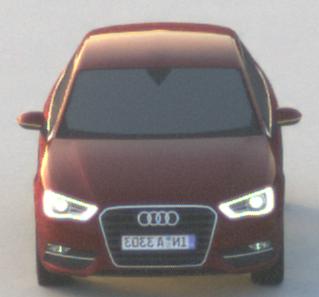
Make: Audi
Model: A3 1.2 TFSI
Detailed model: A3 (8V)
Model produced from: 2013/02
Model produced until: 2014/05
Doors: 3
Color: red
Road condition: dry road
Daytime: dawn
Contrast: medium contrast